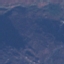
Land use / land cover class: HerbaceousVegetation